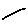
Label: line